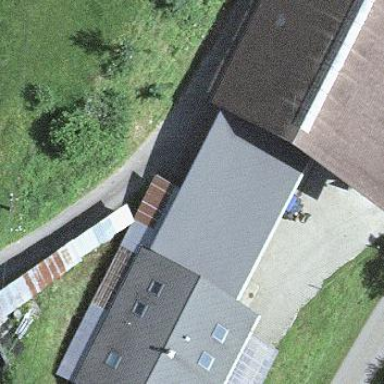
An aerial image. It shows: Farm building.